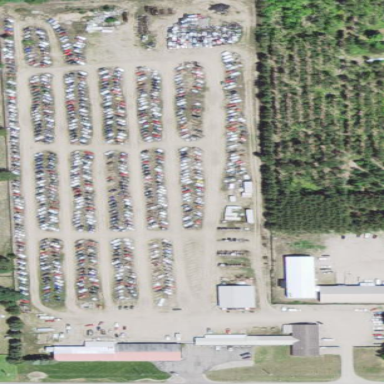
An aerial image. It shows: Scrap yard situated in industrial area.